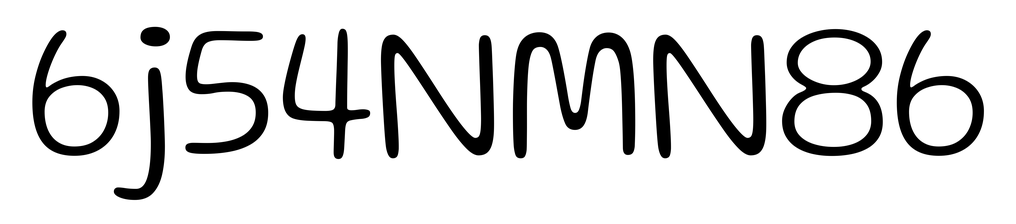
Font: Gluten_ExtraLight